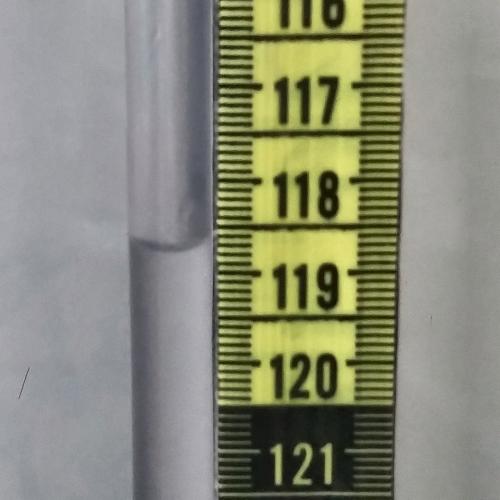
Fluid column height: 118.7 cm